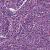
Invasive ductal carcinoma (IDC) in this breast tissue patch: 1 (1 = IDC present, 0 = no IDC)